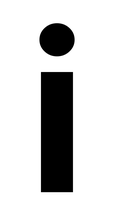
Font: Inter_Bold